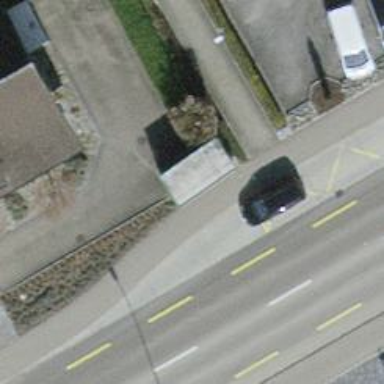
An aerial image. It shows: Sidewalk along the footway.